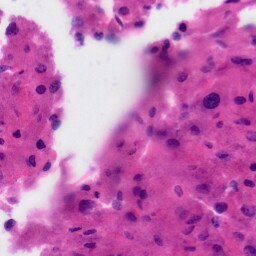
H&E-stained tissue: Liver